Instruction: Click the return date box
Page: home
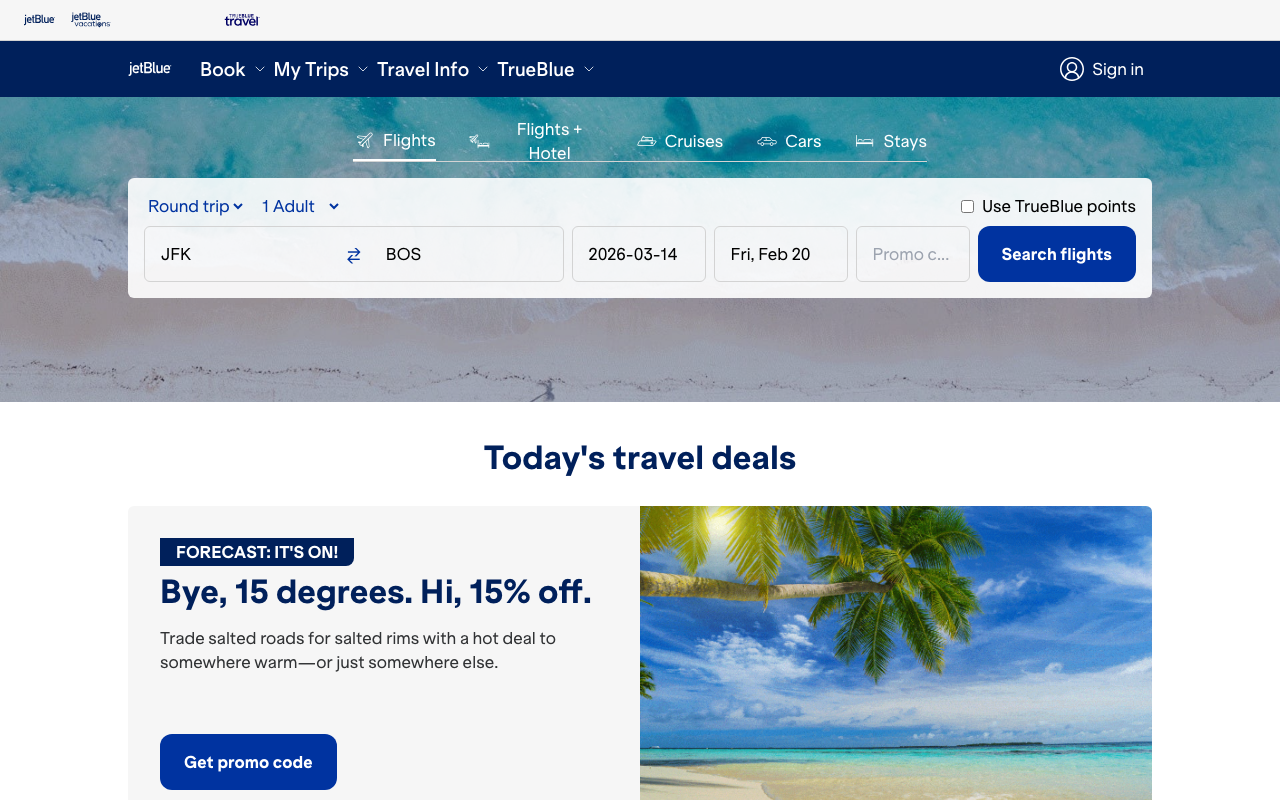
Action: click